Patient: sex M, age 47
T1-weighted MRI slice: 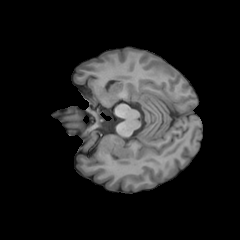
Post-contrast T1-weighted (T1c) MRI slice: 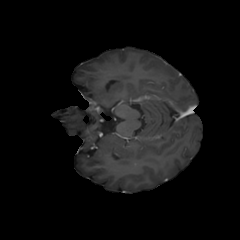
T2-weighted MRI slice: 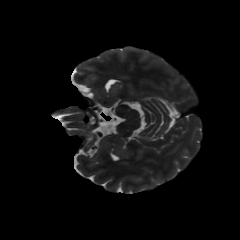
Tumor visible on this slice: no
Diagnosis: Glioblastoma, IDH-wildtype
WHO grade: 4